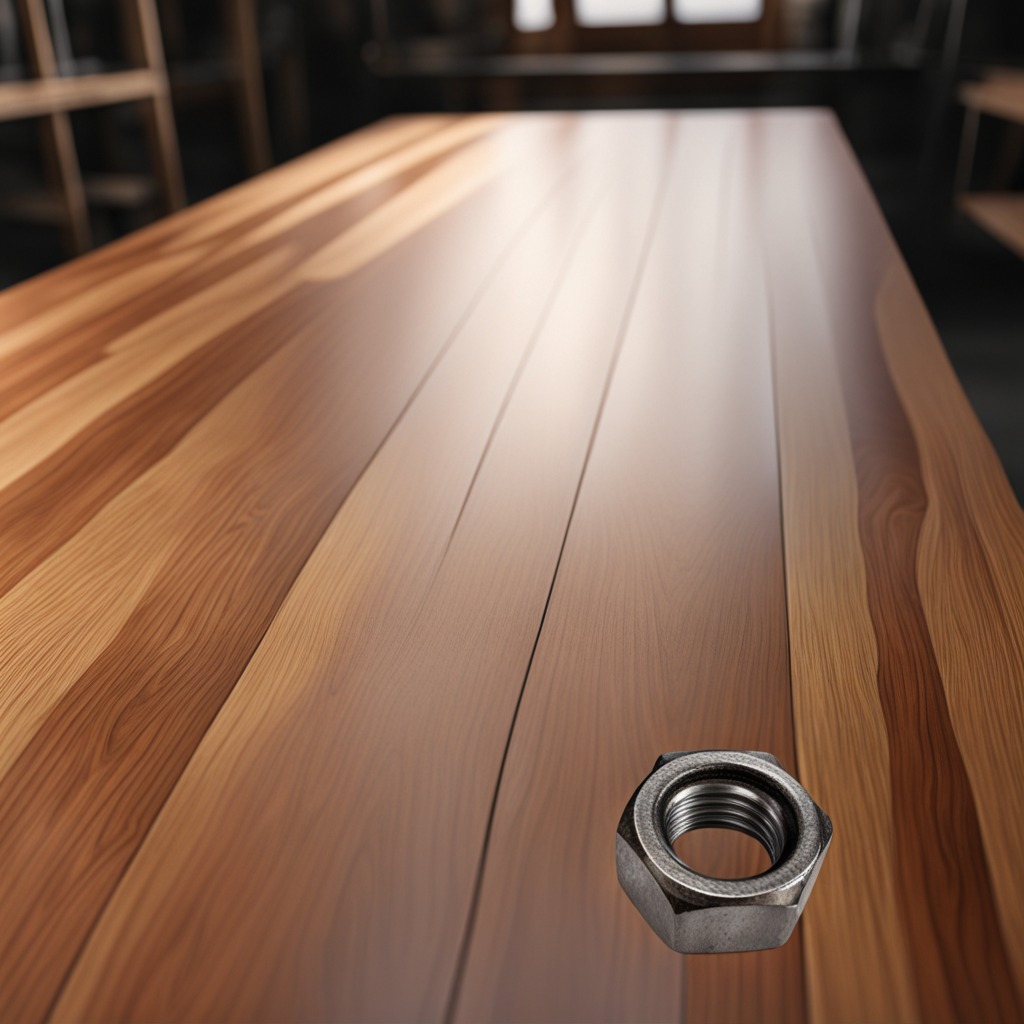
A metal nut is lying on the wooden table.